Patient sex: M
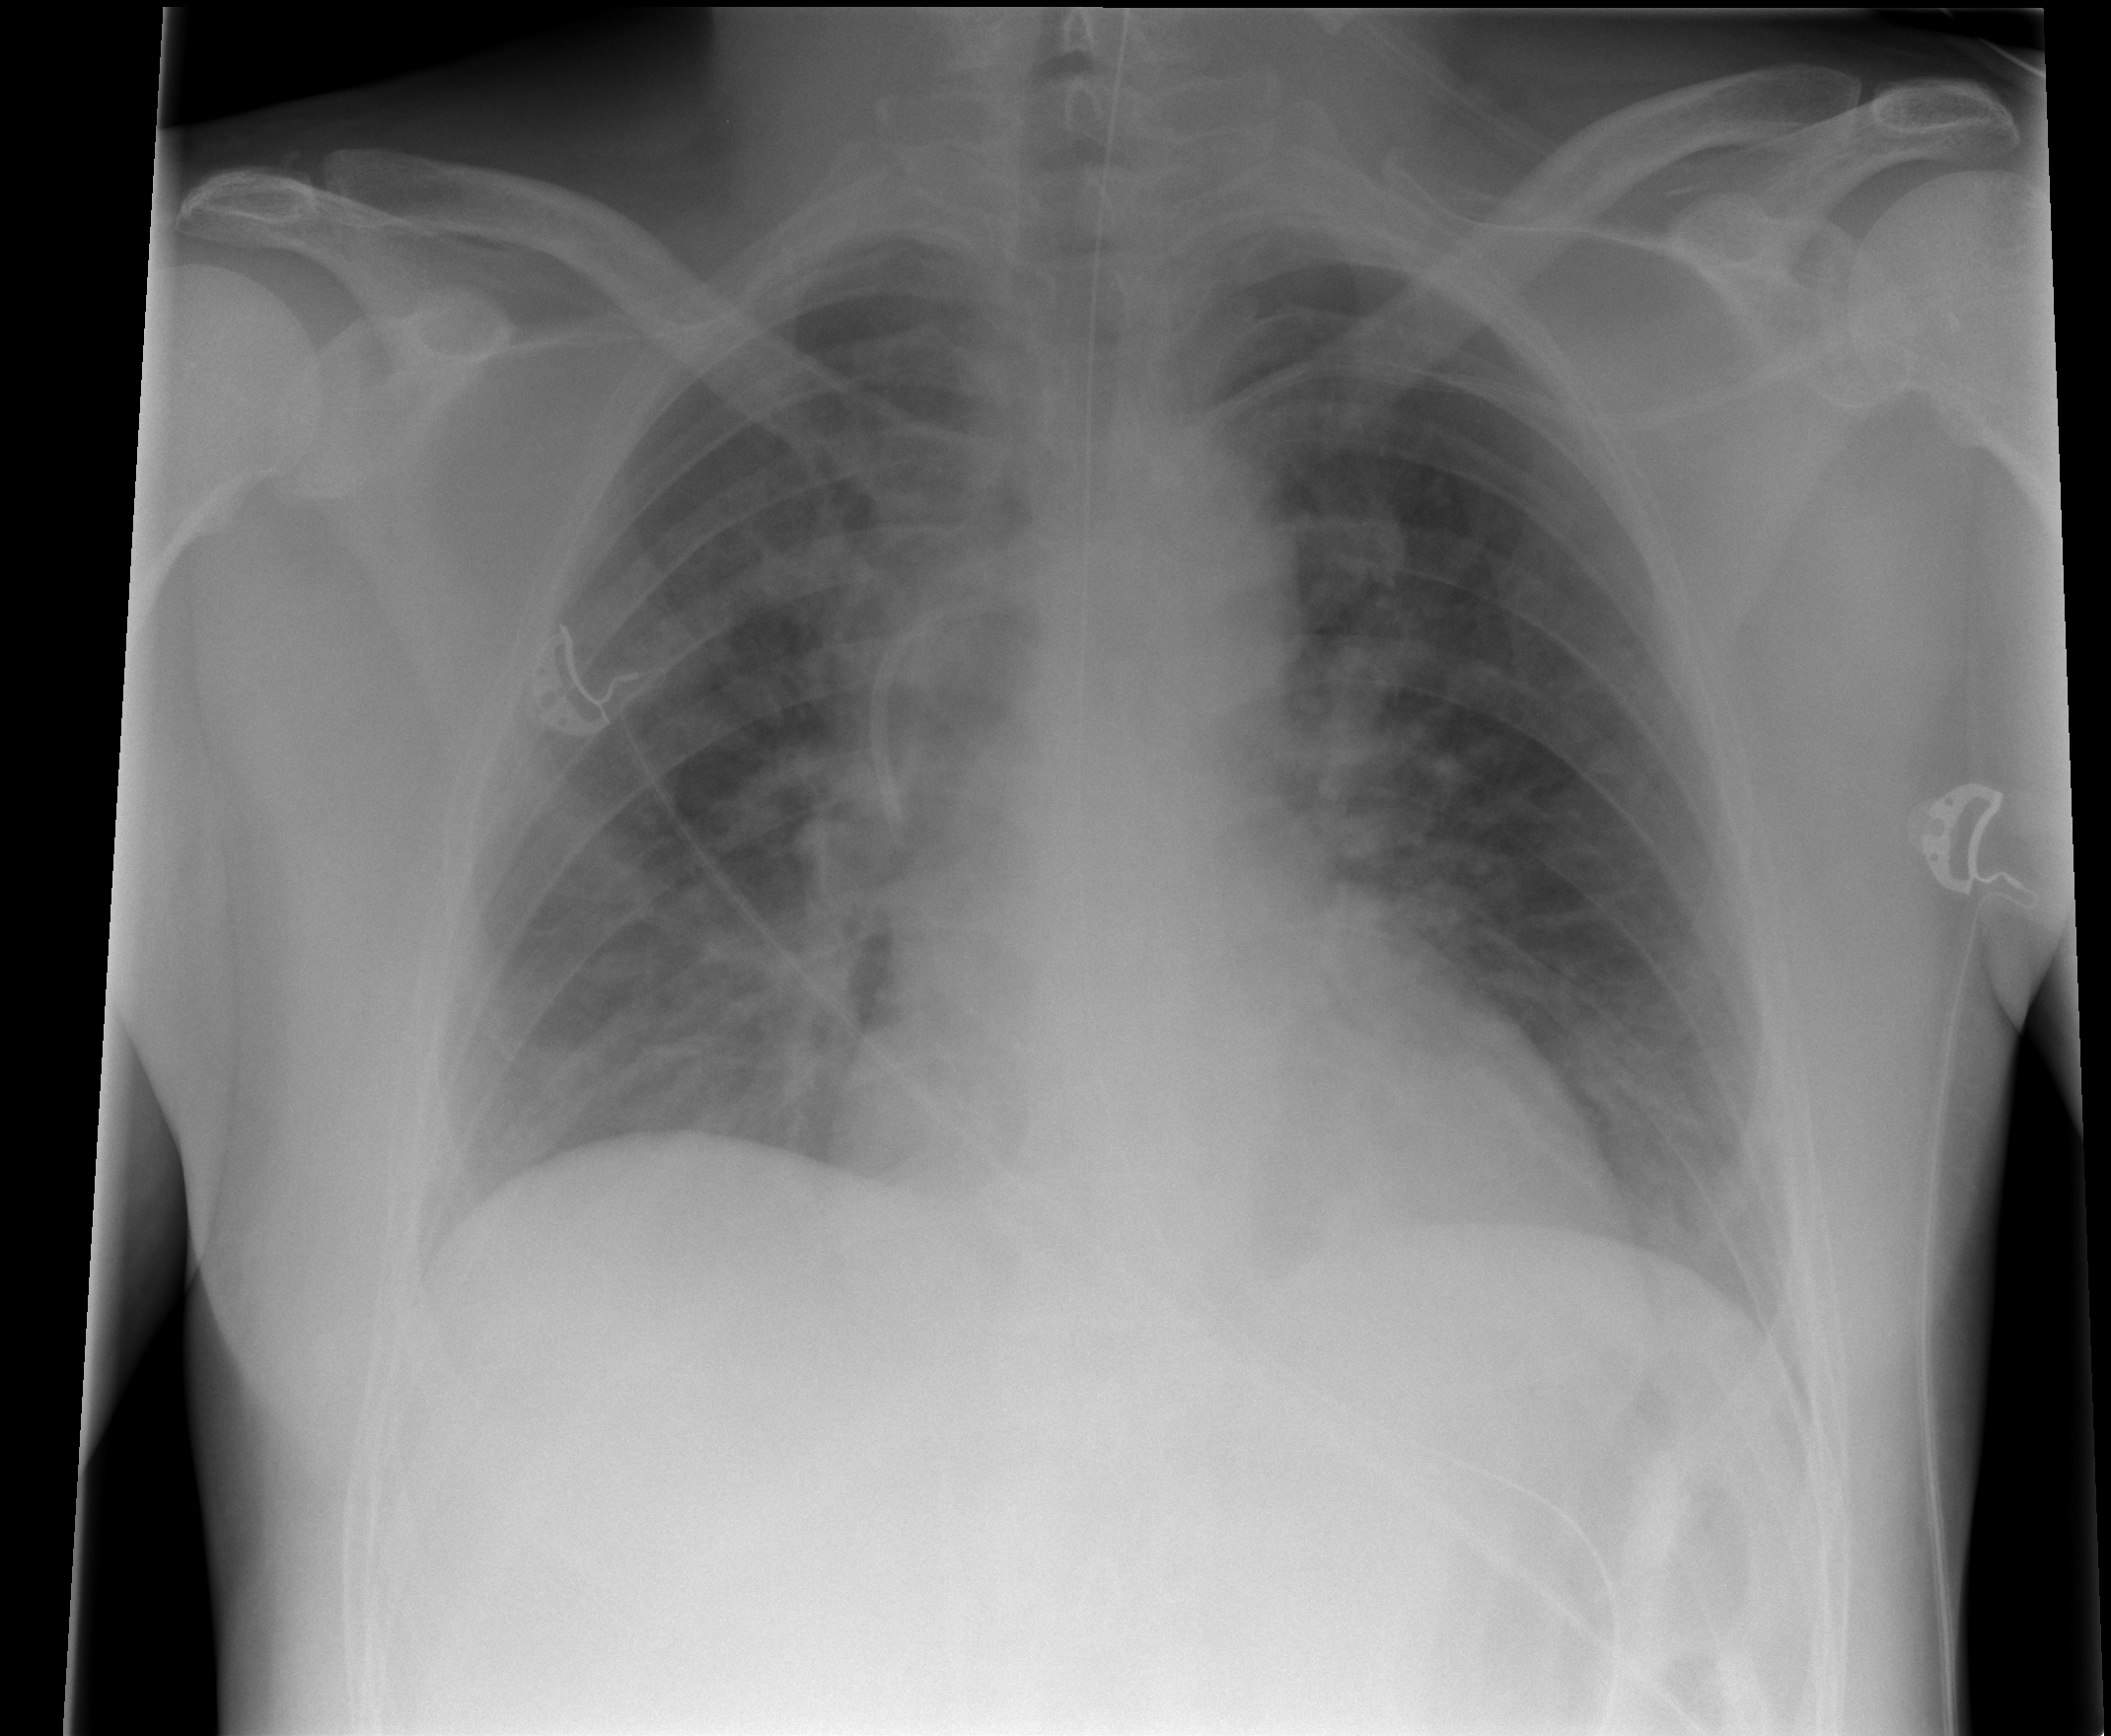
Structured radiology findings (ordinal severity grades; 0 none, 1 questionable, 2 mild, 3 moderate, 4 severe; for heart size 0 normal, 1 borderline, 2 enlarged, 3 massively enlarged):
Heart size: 0
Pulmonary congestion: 1
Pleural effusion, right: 0
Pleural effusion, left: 0
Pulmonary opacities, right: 1
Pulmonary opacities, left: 0
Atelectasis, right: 2
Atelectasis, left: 0